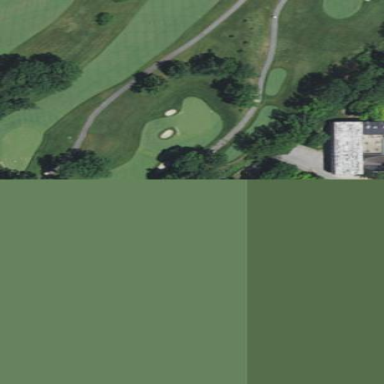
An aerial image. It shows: Grassy area designated as golf fairway.